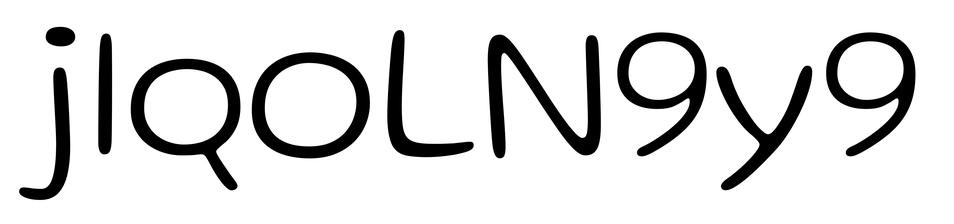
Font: Gluten_ExtraLight